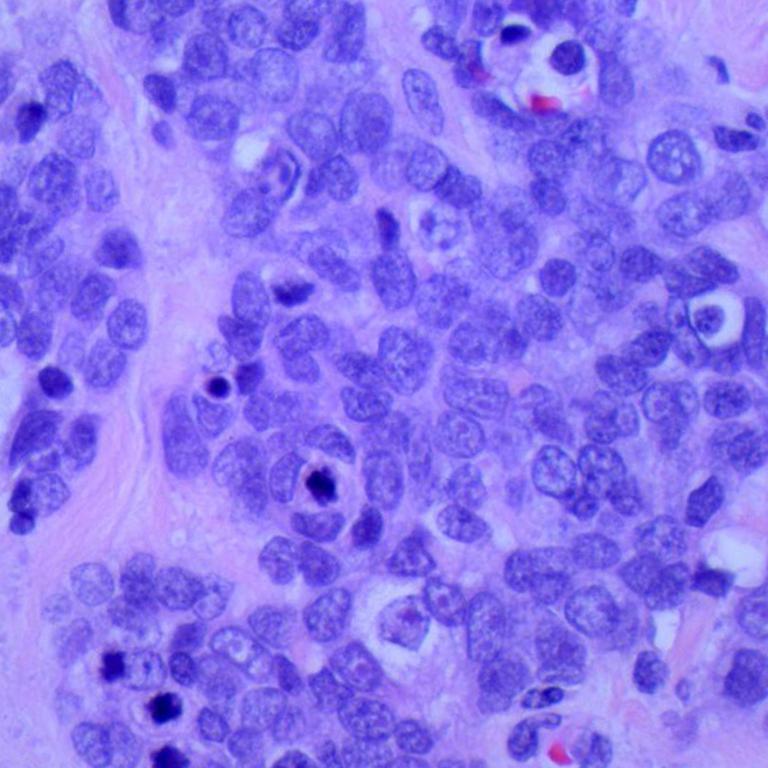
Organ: lung
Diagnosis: squamous carcinomas